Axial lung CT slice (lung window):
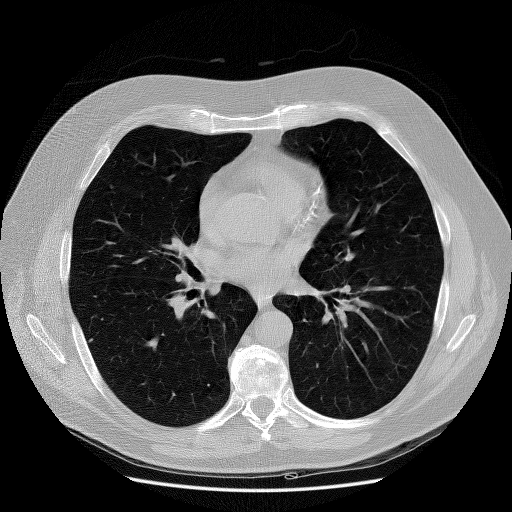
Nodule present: no